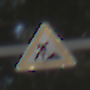
Verkehrszeichen: Arbeitsstelle
Umgebung: Outdoor, Nature
Tageszeit: MorningAfternoon
Wetter: Clear
Licht: Natural
Jahreszeit: NotSpecified
Kontrast: HighContrast